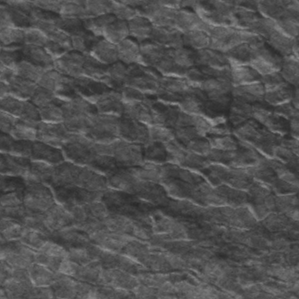
Label: frost